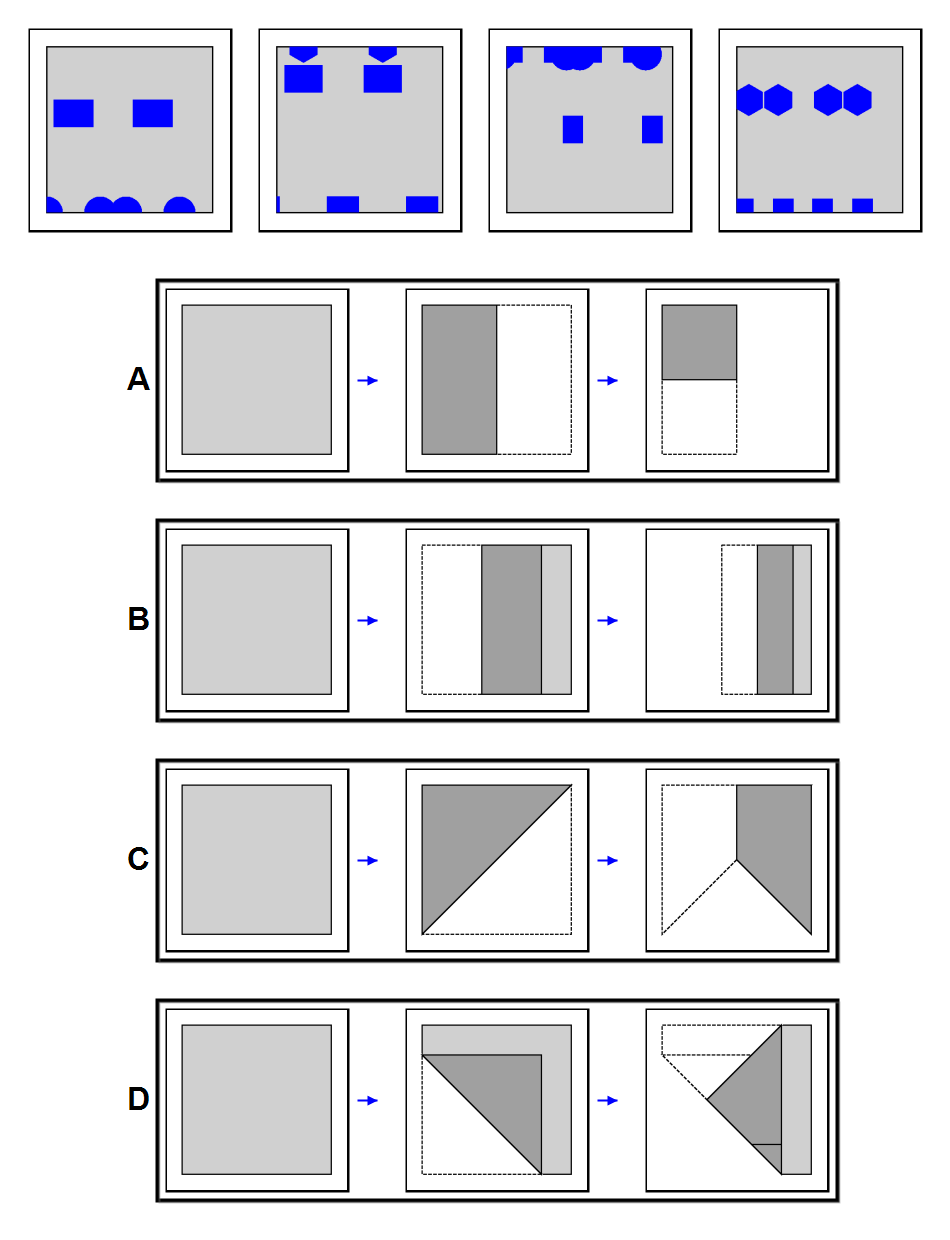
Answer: B